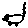
Label: cat